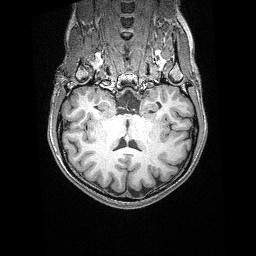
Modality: T1w
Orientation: sagittal
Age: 22
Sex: female
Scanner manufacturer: siemens
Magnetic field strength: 3 T
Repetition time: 2.4 s
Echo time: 0.03 s